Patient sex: M
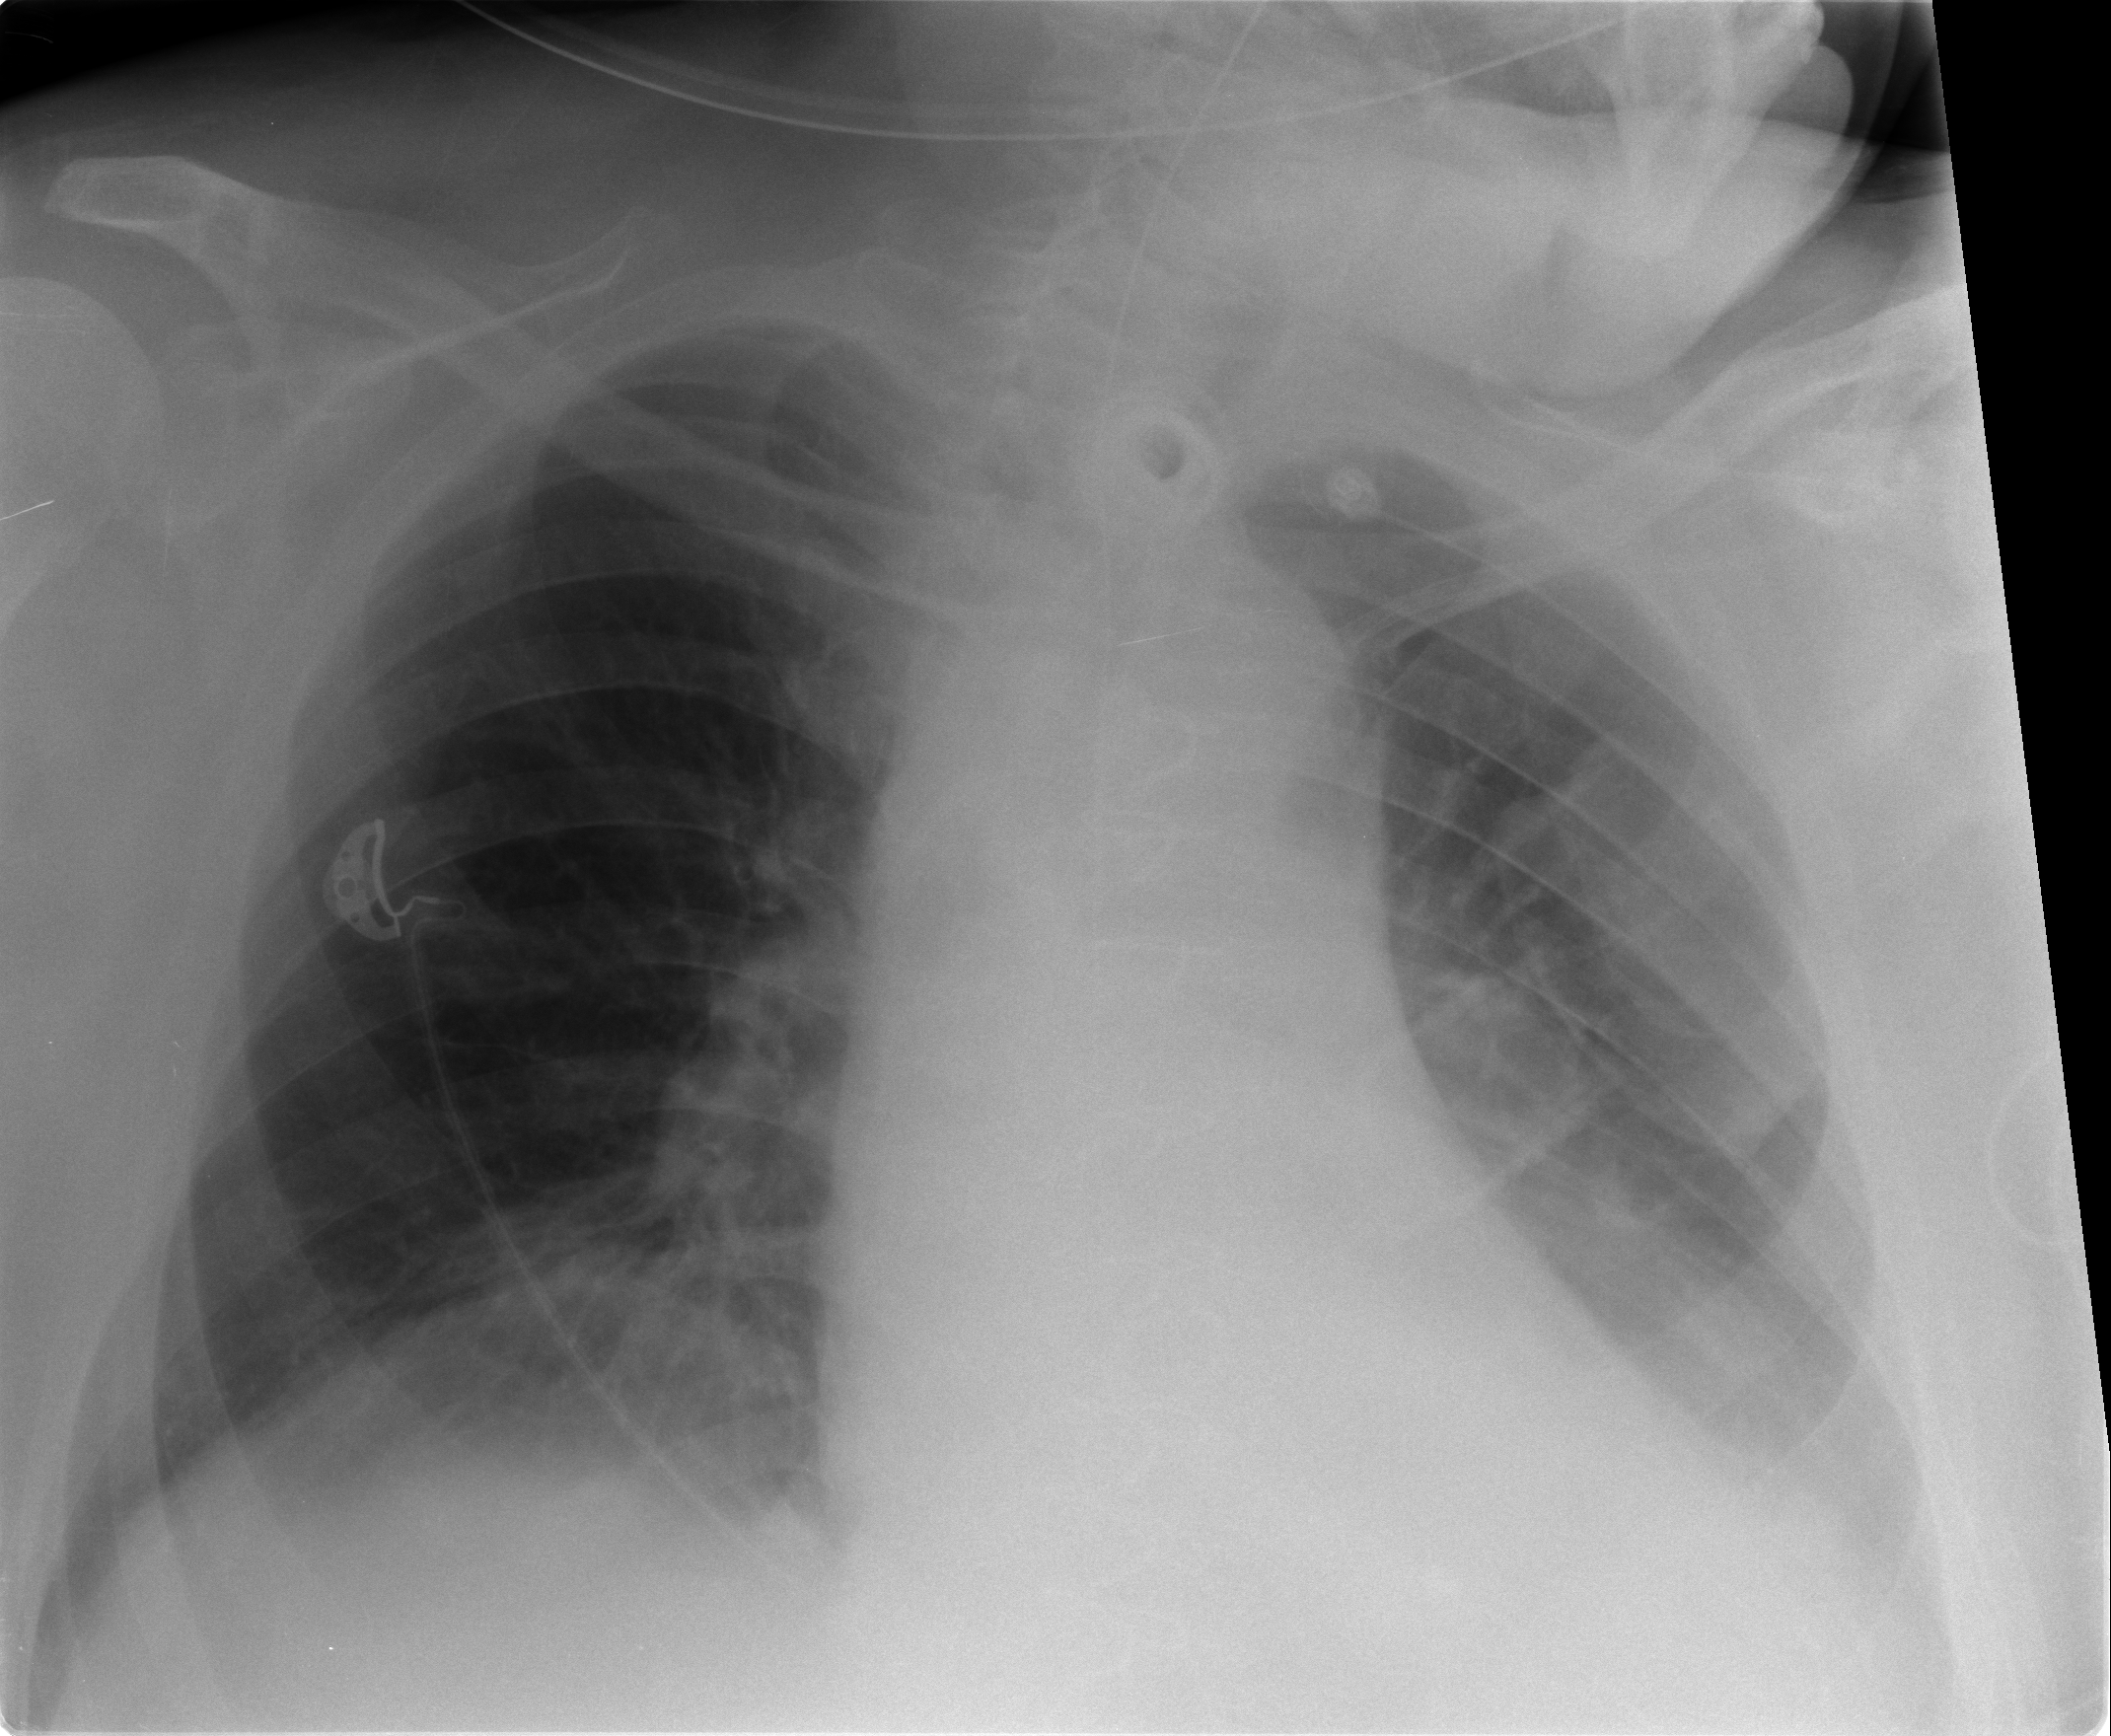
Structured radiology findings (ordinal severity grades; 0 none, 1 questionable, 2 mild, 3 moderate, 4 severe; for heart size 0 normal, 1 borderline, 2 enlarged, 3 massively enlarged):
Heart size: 0
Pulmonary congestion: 1
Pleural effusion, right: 0
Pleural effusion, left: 2
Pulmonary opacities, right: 0
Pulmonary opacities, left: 0
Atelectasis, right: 2
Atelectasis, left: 2